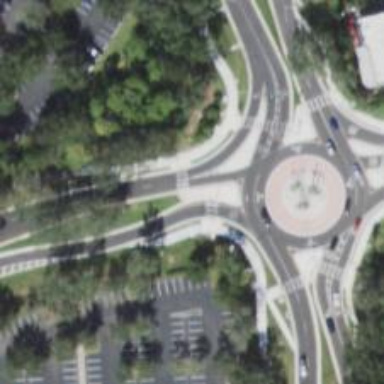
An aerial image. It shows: Footway located on traffic island.